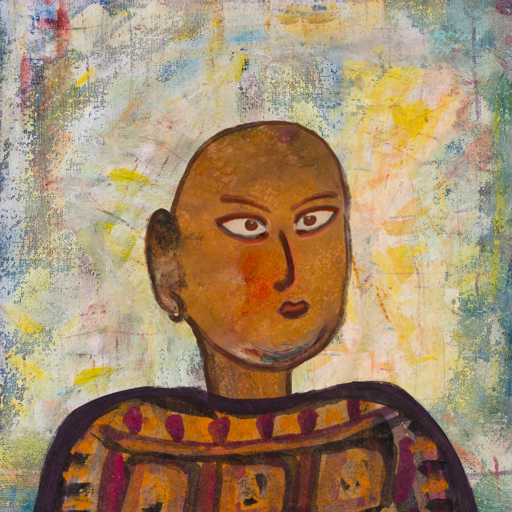
Background: Irani, Head And Neck Side: Pipe, Face Side: Roy_Bahadur, Bust: Doll, Hair Side: Blank, Head Accessory: Blank, Second Necklace: Blank, Necklace: Blank, Baby: Blank